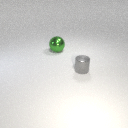
small gray metal cylinder to the right of large green metal sphere